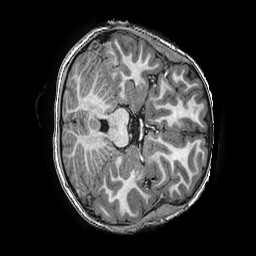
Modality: T1w
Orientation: axial
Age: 10
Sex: female
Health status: ill
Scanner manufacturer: ge
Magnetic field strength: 3 T
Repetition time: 0.0077 s
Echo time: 0.003436 s